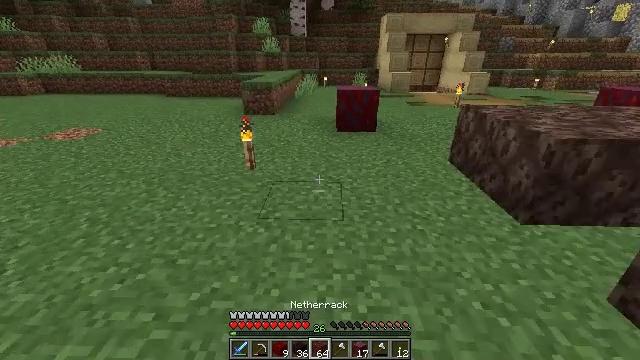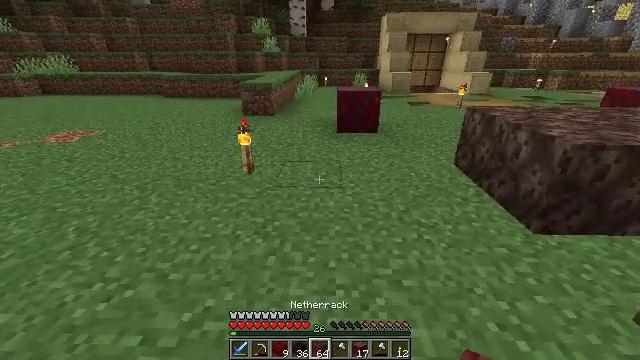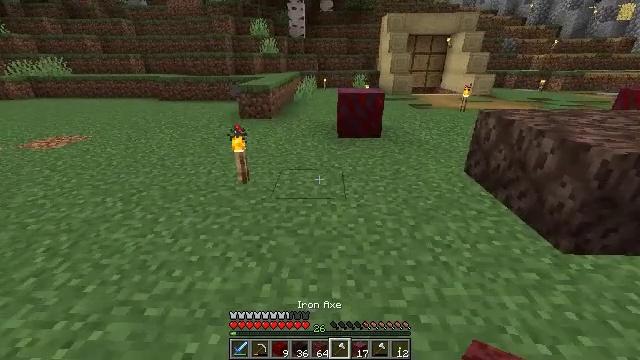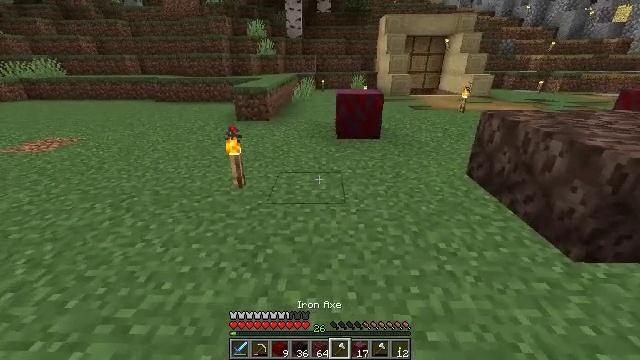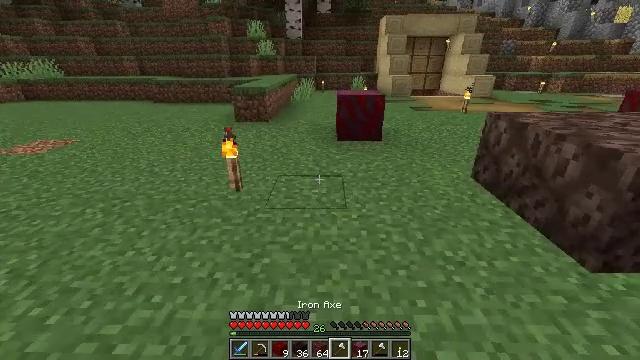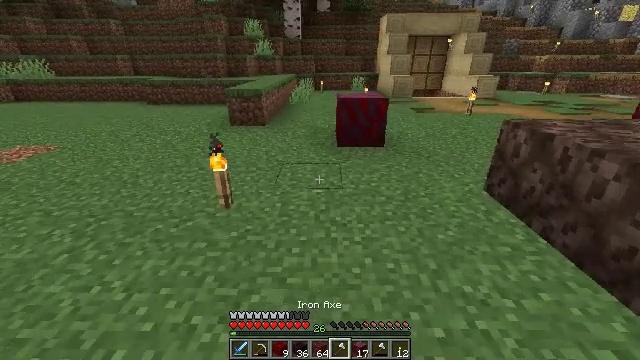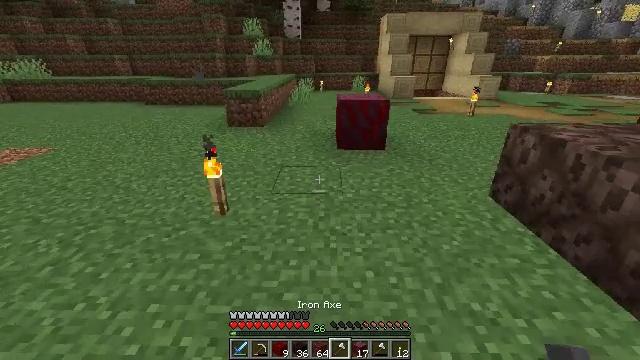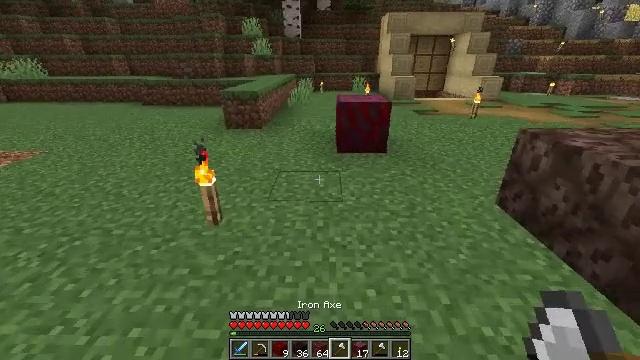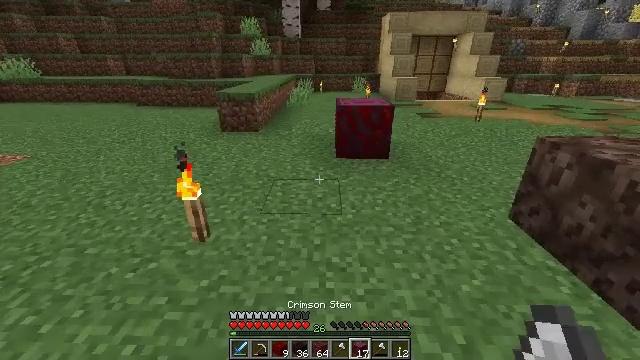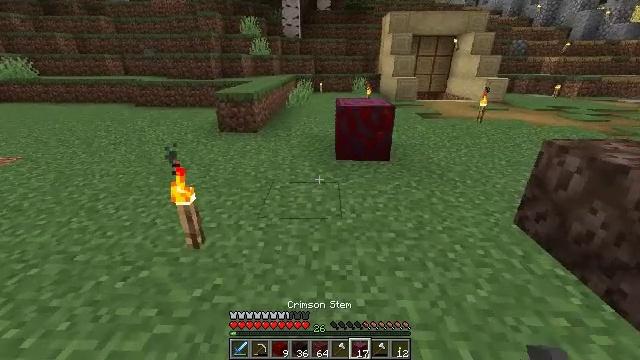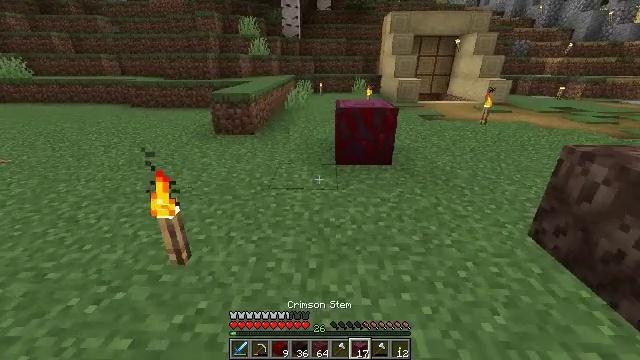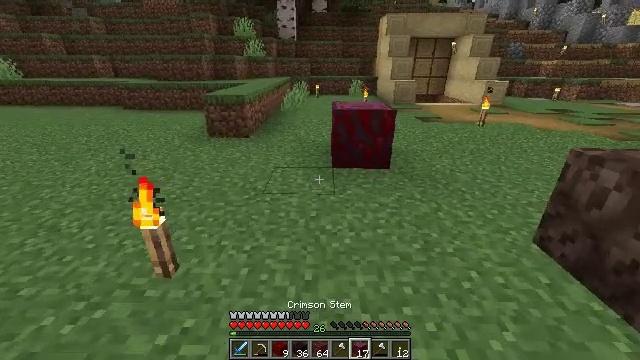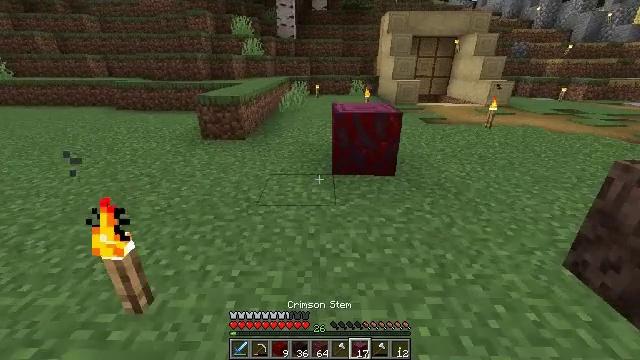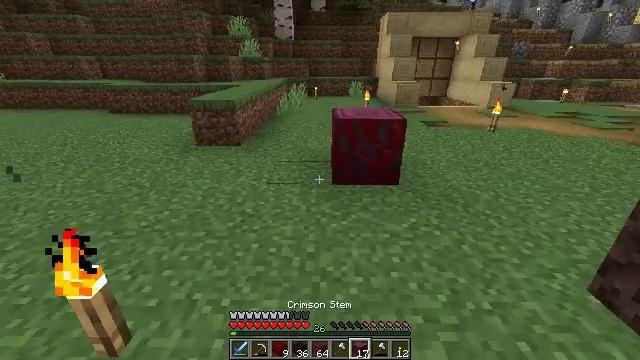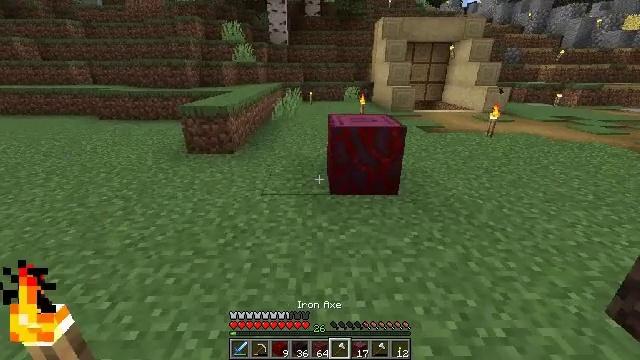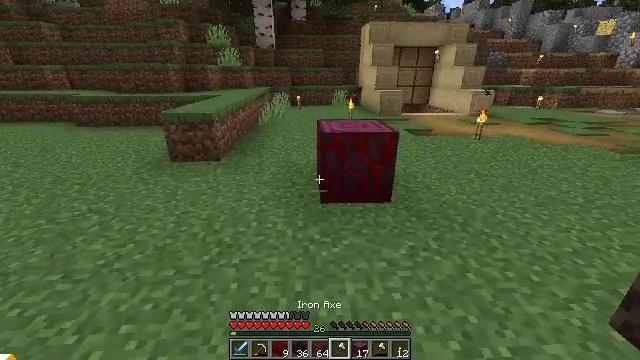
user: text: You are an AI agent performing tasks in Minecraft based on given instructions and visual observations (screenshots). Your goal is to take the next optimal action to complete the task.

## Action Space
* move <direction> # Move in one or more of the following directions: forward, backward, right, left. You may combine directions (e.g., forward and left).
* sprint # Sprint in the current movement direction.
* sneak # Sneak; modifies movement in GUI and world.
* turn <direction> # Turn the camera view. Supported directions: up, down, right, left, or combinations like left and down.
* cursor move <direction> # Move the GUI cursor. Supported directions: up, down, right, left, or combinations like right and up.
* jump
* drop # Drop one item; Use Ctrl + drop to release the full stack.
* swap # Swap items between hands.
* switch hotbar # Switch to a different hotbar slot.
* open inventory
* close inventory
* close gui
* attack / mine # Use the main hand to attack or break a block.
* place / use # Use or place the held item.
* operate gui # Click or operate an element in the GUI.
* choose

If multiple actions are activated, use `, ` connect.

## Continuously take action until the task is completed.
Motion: motion action
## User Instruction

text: Chop crimson stem from the tree.
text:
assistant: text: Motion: move forward
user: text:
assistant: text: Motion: move forward
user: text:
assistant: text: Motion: move forward
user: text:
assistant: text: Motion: move forward
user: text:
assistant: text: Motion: move forward
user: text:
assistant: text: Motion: move forward
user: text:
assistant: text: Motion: move forward
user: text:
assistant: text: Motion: move forward
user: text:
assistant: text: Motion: move forward
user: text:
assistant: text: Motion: move forward
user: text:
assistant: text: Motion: move forward
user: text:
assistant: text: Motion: move forward
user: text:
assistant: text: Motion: move forward
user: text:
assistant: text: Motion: move forward, turn right
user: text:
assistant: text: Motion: move forward, turn right
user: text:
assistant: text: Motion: move forward, turn right
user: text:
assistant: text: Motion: move forward, turn right and down
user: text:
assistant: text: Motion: move forward, turn right
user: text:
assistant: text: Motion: move forward, turn right and down
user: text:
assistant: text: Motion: attack / mine
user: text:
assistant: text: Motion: attack / mine
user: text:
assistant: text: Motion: attack / mine
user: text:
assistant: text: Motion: attack / mine
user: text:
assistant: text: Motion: attack / mine
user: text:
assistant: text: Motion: attack / mine
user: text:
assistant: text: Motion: attack / mine
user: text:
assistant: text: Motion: move forward, attack / mine
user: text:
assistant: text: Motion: move forward, attack / mine
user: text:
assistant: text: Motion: move forward, turn left and down, attack / mine
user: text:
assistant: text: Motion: move forward and move right, turn left and down, attack / mine